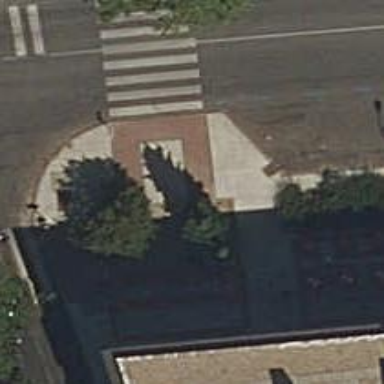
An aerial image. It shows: Sidewalk made of paving stones.